Question: So i have a basic number guessing game and it works fine, however I would like someone to show me how i could display the number of attempted guesses at the end of the game. Also would it be possible to show previous guesses at the end of the game like this?

'''
var canvas;
canvas = openGraphics();
var max;
max = 100;
var numberToGuess;
numberToGuess = 50; // will be changed to Math.floor( Math.random() * max ) + 1;
canvas.setFont("comic sans ms", "15px", Font.Bold);
canvas.drawString("Number Guessing Game!");
var guess;
guess = prompt( "Please input your guess 1-100" );
do {
// check previous guess and alert low/high message
if ( guess ) {
if ( guess > numberToGuess ) {
alert( "Your guess was too high: " + guess);
}
else if ( guess < numberToGuess ) {
alert( "Your guess was too low: " + guess);
}
}
guess = prompt( "Please input your guess 1-100" );
} while ( guess != numberToGuess );
alert( "You guessed correctly! " + guess );
canvas.paint();
'''
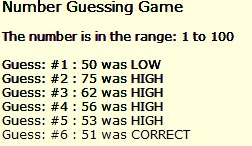
Answer: Sure, just keep a running track of the guesses. You should consider storing the actual input along with an indicator of whether it was high or low.
Start by declaring an empty array before the main loop
'''
var guesses = [];
'''
After the user has made a guess, add a new item to the list wiith the value, and whether it was high or low
'''
if ( guess > numberToGuess ) {
alert( "Your guess was too high: " + guess);
guesses.push({value:guess,direction:'HIGH'});
}
else if ( guess < numberToGuess ) {
alert( "Your guess was too low: " + guess);
guesses.push({value:guess,direction:'LOW'});
}
'''
Then at the end you can do 2 things
1. The number of guesses before correctly guessing the answer will be guesses.length
2. Enumerate guesses to output what each incremental guess was
So perhaps something along the lines of
'''
canvas.drawString( "You guessed correctly! " + guess + " in " + guesses.length + " guesses");
for(var i=0;i<guesses.length;i++){
canvas.drawString("Guess #" + (i+1) + ": " + guesses[i].value + " was " + guesses[i].direction);
}
'''
Live example: <URL>